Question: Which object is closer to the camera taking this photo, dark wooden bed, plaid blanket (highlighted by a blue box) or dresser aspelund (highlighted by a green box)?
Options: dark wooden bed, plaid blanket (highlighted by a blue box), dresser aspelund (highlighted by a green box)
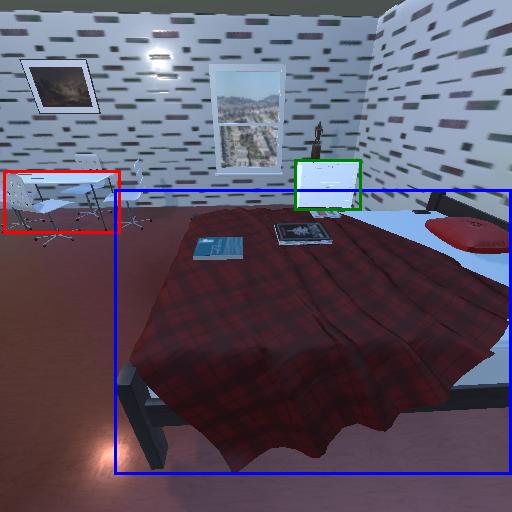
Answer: dark wooden bed, plaid blanket (highlighted by a blue box)